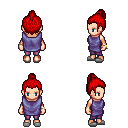
a pixel art fantasy rpg character, female body template, human, light skin, chain tabard jacket, magenta pants, red short topknot hairstyle, bracelets, white slippers, four views (front, back, left, right), 2x2 character sprite sheet, small pixel art, hard edges, no anti-aliasing